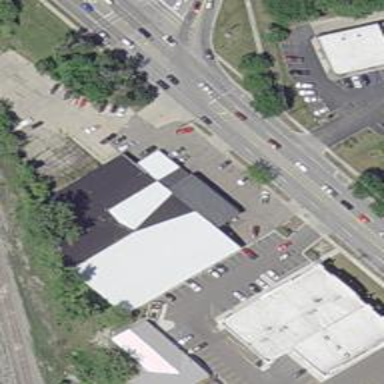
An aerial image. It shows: Retail area.